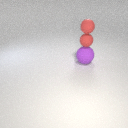
large purple rubber sphere below small red rubber sphere